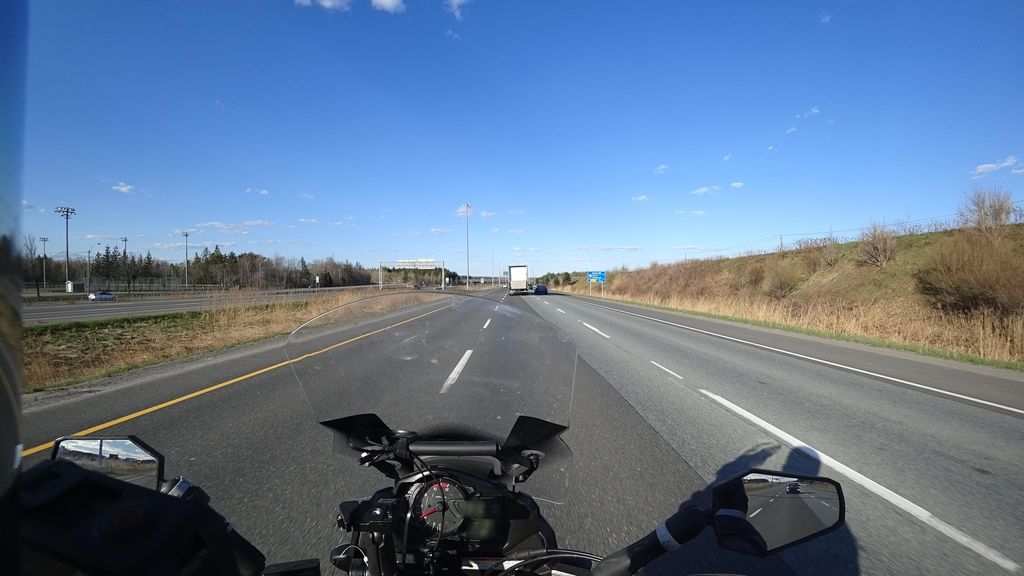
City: quebec_city